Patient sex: F
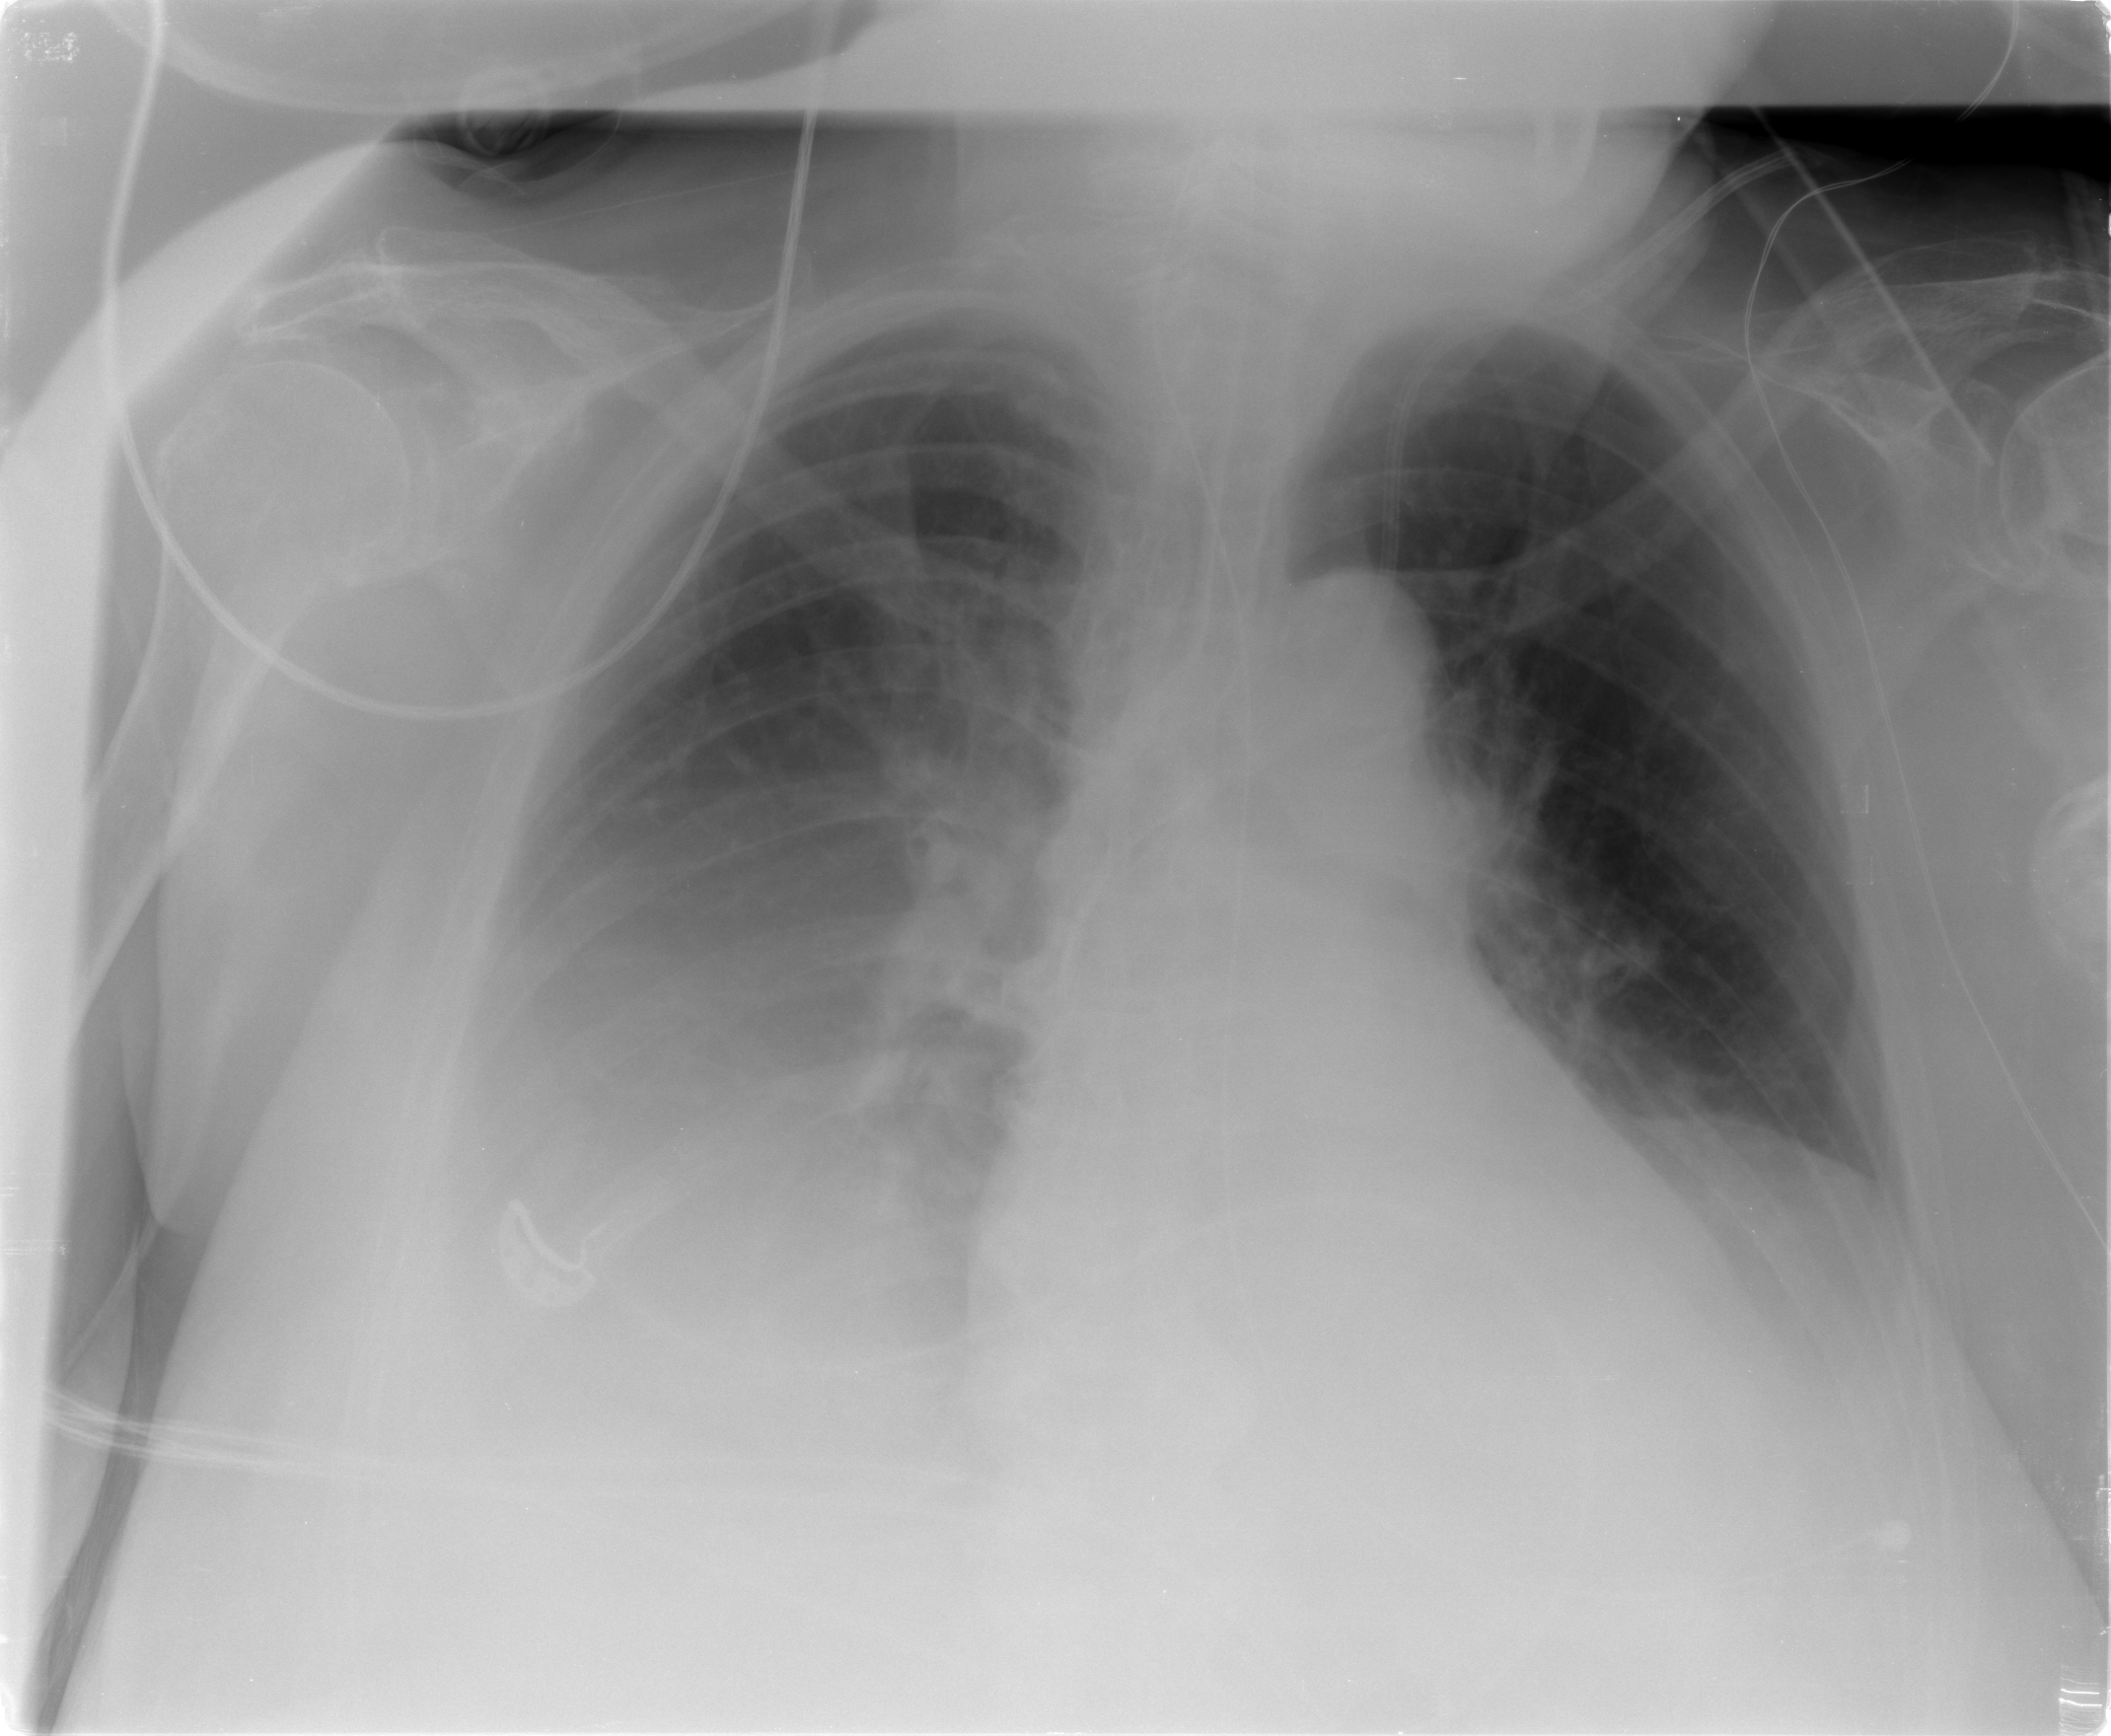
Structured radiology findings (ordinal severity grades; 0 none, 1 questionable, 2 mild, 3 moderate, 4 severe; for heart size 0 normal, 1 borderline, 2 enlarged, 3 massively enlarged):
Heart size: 0
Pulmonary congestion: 0
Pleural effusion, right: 2
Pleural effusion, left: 0
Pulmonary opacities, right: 0
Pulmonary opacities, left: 0
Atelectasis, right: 2
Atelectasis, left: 2